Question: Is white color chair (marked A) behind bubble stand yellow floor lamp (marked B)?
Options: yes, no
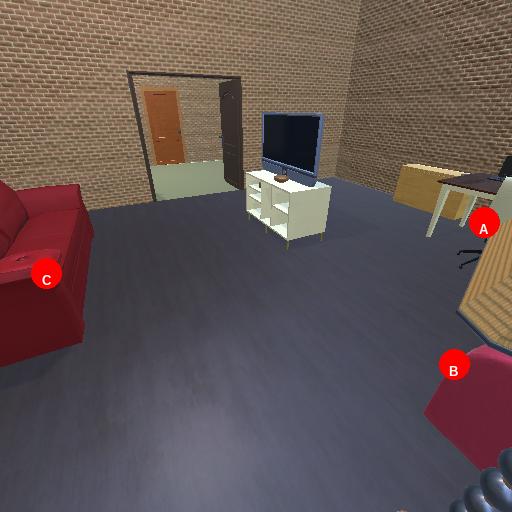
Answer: yes